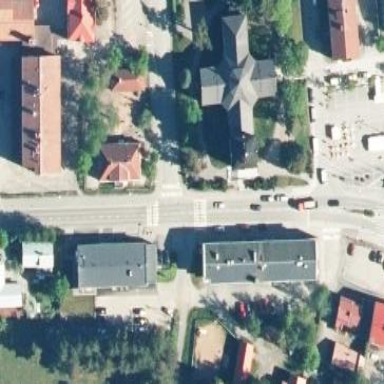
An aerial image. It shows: Kindergarten.